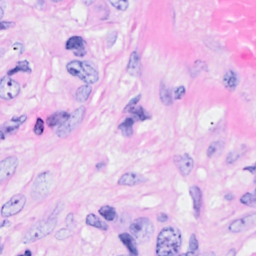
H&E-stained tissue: Breast